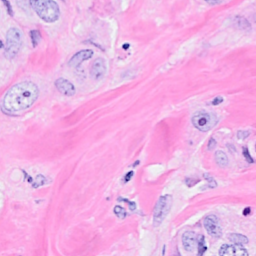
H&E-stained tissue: Breast